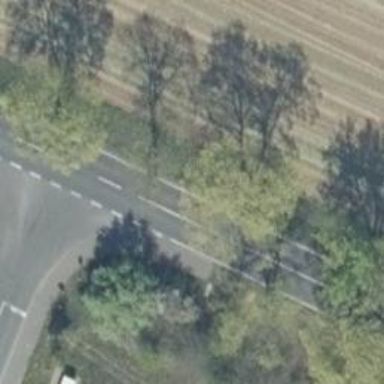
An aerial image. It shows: Primary road with asphalt surface.